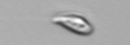
Label: Cryptophyta